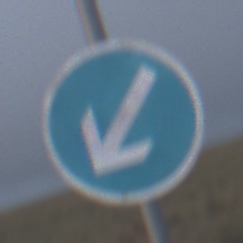
Verkehrszeichen: VorgeschriebeneVorbeifahrtLinks
Umgebung: Outdoor, Nature
Tageszeit: SunriseSunset
Wetter: Overcast
Licht: Natural
Jahreszeit: NotSpecified
Kontrast: LowContrast